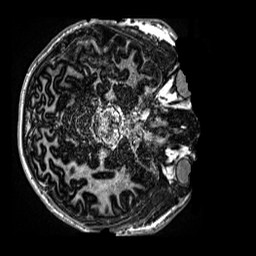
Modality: MP2RAGE
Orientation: axial
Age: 12
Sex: male
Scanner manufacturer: siemens
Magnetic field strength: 3 T
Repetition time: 4 s
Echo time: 0.00299 s